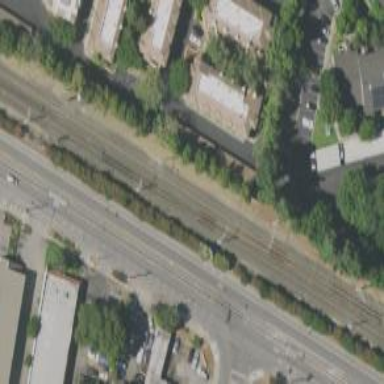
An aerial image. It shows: Railway track.